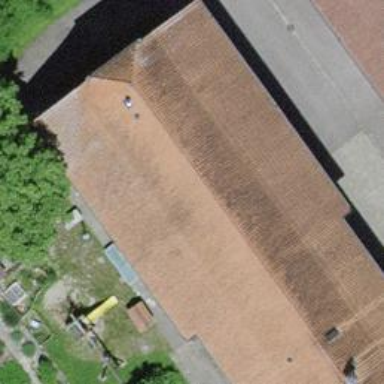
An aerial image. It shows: Farm building.